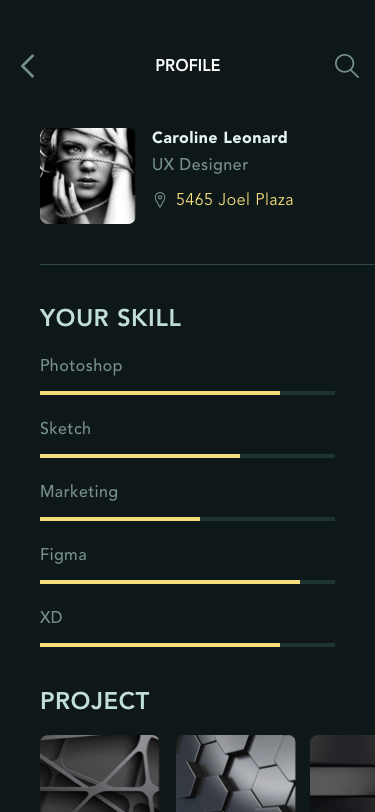
Text in this UI design:
Project
your skill
Photoshop
Sketch
Marketing
Figma
XD
5465 Joel Plaza
Caroline Leonard
UX Designer